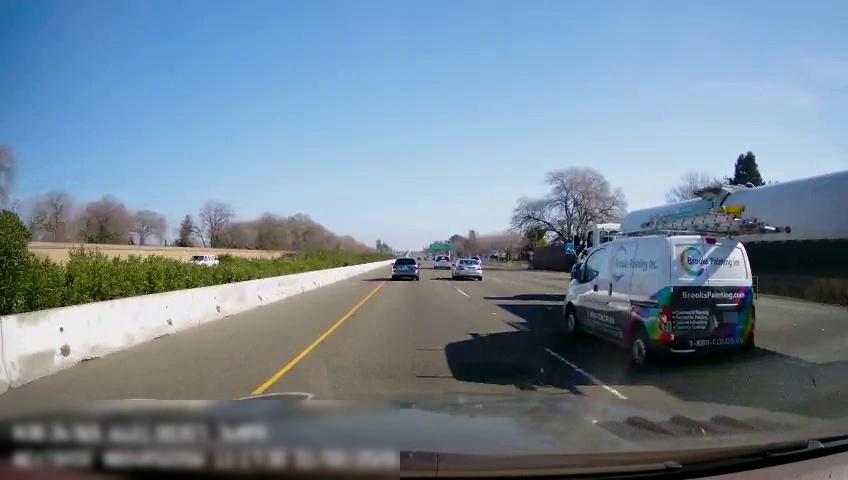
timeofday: Day
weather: Sunny
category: Drivable Space
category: Vehicles | Car
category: Vehicles | Truck
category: Vehicles | Car
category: Vehicles | Van
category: Vehicles | Truck
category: Vehicles | Car
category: Vehicles | SUV
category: Lanes | Current Lane
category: Lanes | Current Lane